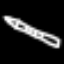
Label: pencil